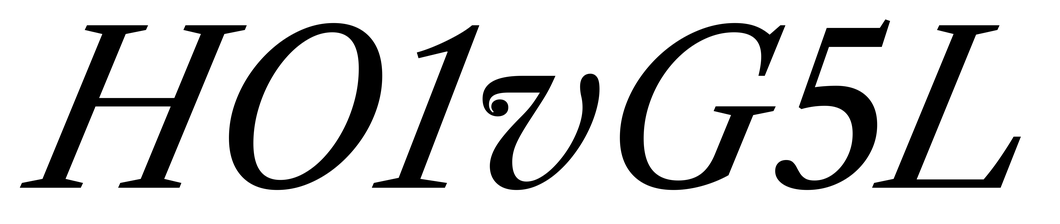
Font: LibreCaslonText-Italic_Italic